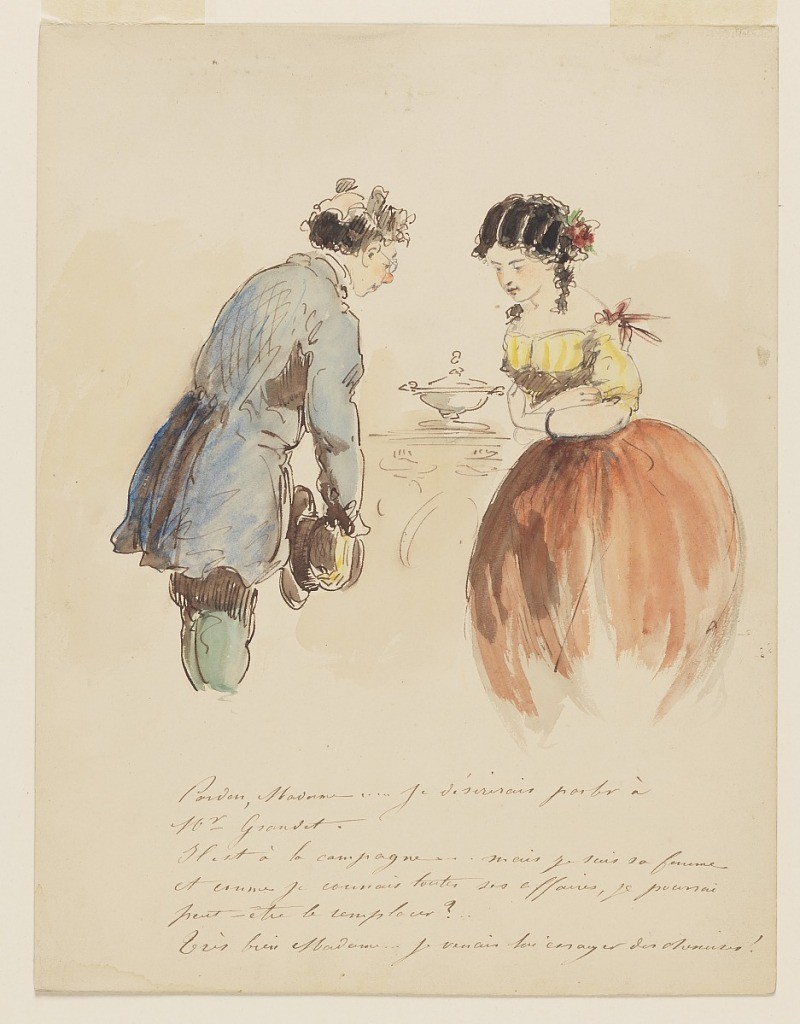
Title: The Shirtmaker
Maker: Edouard de Beaumont, French, 1821 - 1888
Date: ca. 1860
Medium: Pen and brown ink, brush and watercolor on bristol board
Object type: Drawing
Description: Vertical rectangle. At right, a woman, seen in three quarter view from front, with black curly hair wearing a low-necked yellow blouse and an orange skirt. At left, an elderly gentleman wearing gloves, seen in three quarter view from back, bowing to the woman. Handwritten inscription below.